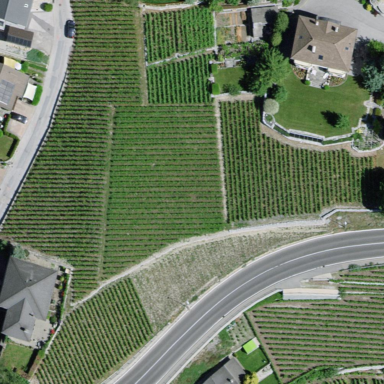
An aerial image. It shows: Vineyard growing grapes.